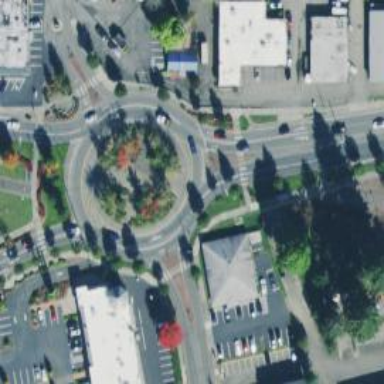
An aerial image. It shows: Secondary road with asphalt surface leading to roundabout.